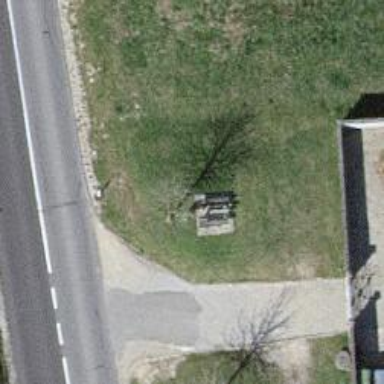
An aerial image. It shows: Bench.